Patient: sex F, age 39
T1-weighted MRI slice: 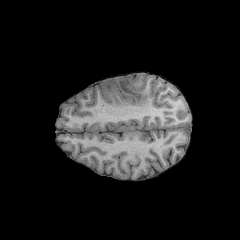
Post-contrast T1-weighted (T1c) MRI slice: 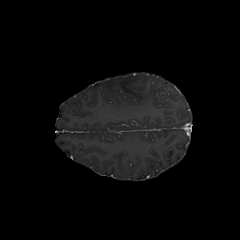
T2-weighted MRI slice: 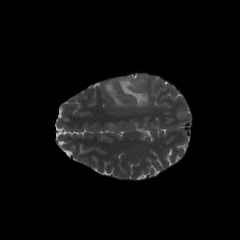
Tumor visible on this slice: yes
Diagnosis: Astrocytoma, IDH-mutant
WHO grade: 2